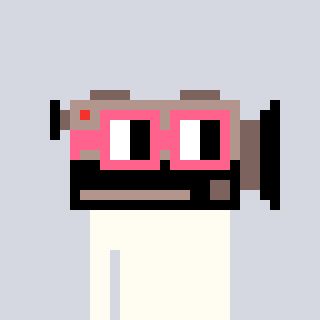
a pixel art character with square pink glasses, a camcorder-shaped head and a teal-colored body on a cool background